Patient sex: M
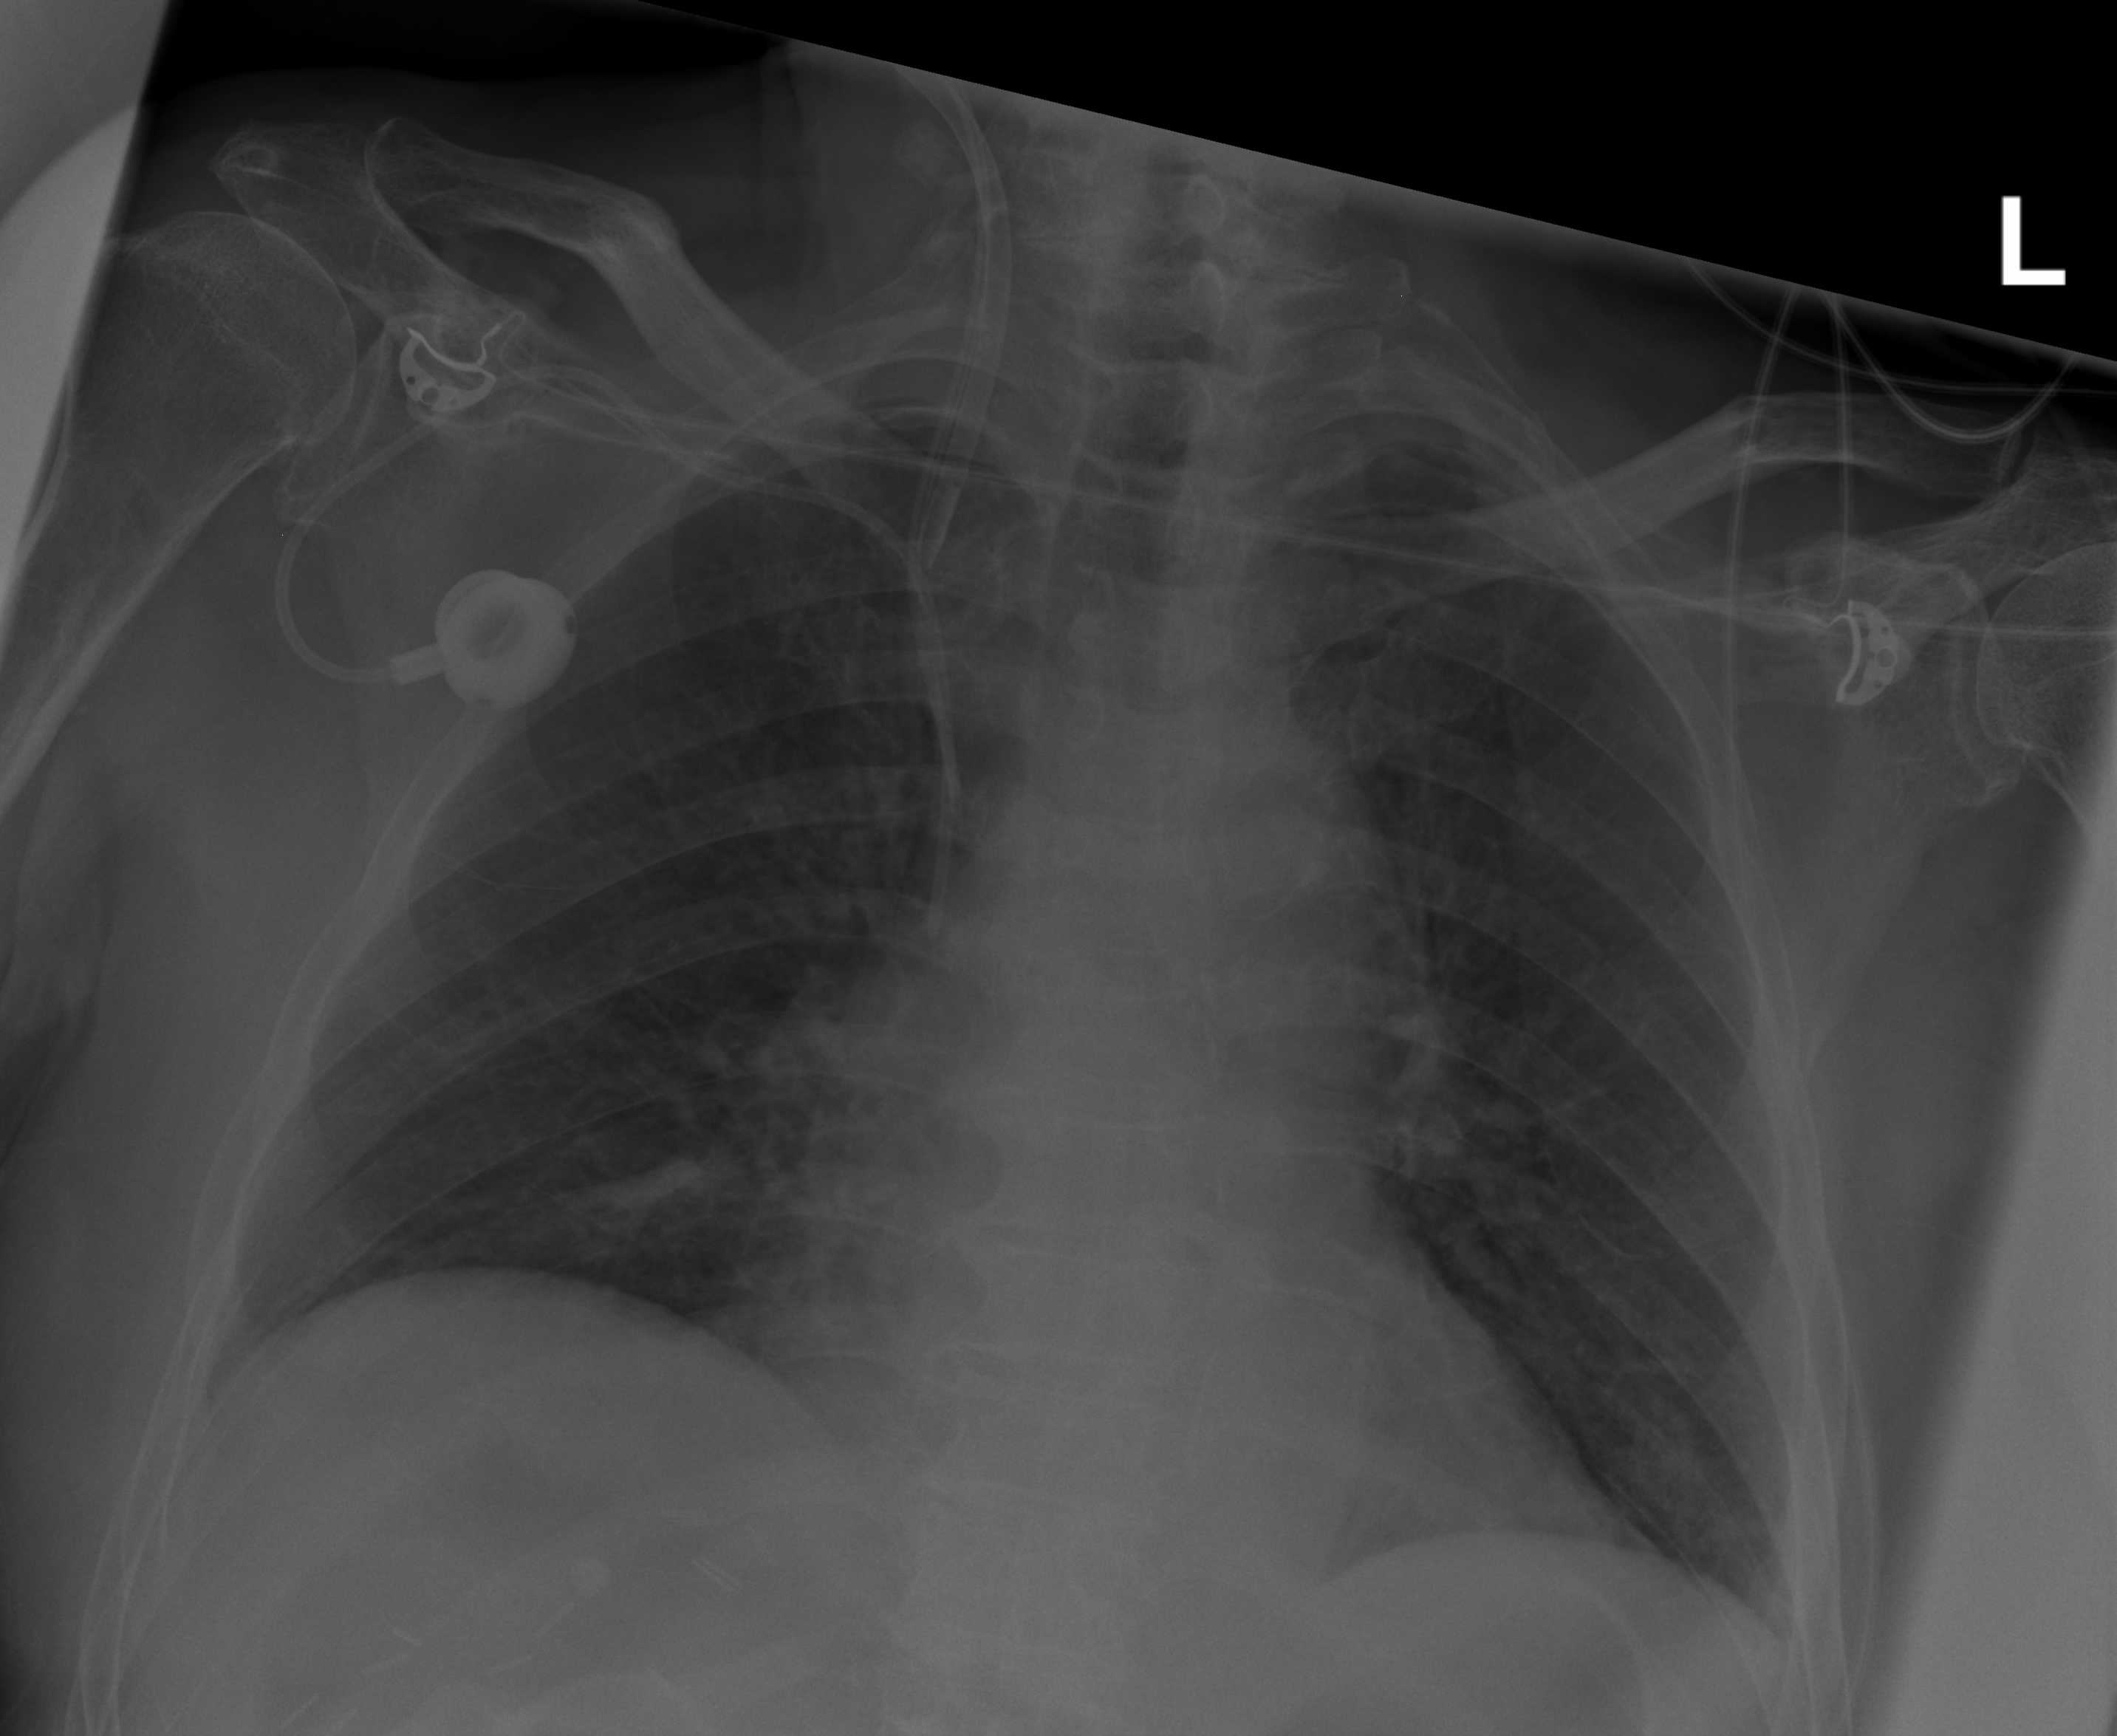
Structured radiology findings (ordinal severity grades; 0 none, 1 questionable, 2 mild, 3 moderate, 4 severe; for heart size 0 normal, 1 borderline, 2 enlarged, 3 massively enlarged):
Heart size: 1
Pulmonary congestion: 0
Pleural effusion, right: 0
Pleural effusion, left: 0
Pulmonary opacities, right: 0
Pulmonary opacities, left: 0
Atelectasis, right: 2
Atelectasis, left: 0